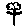
Label: flower